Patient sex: M
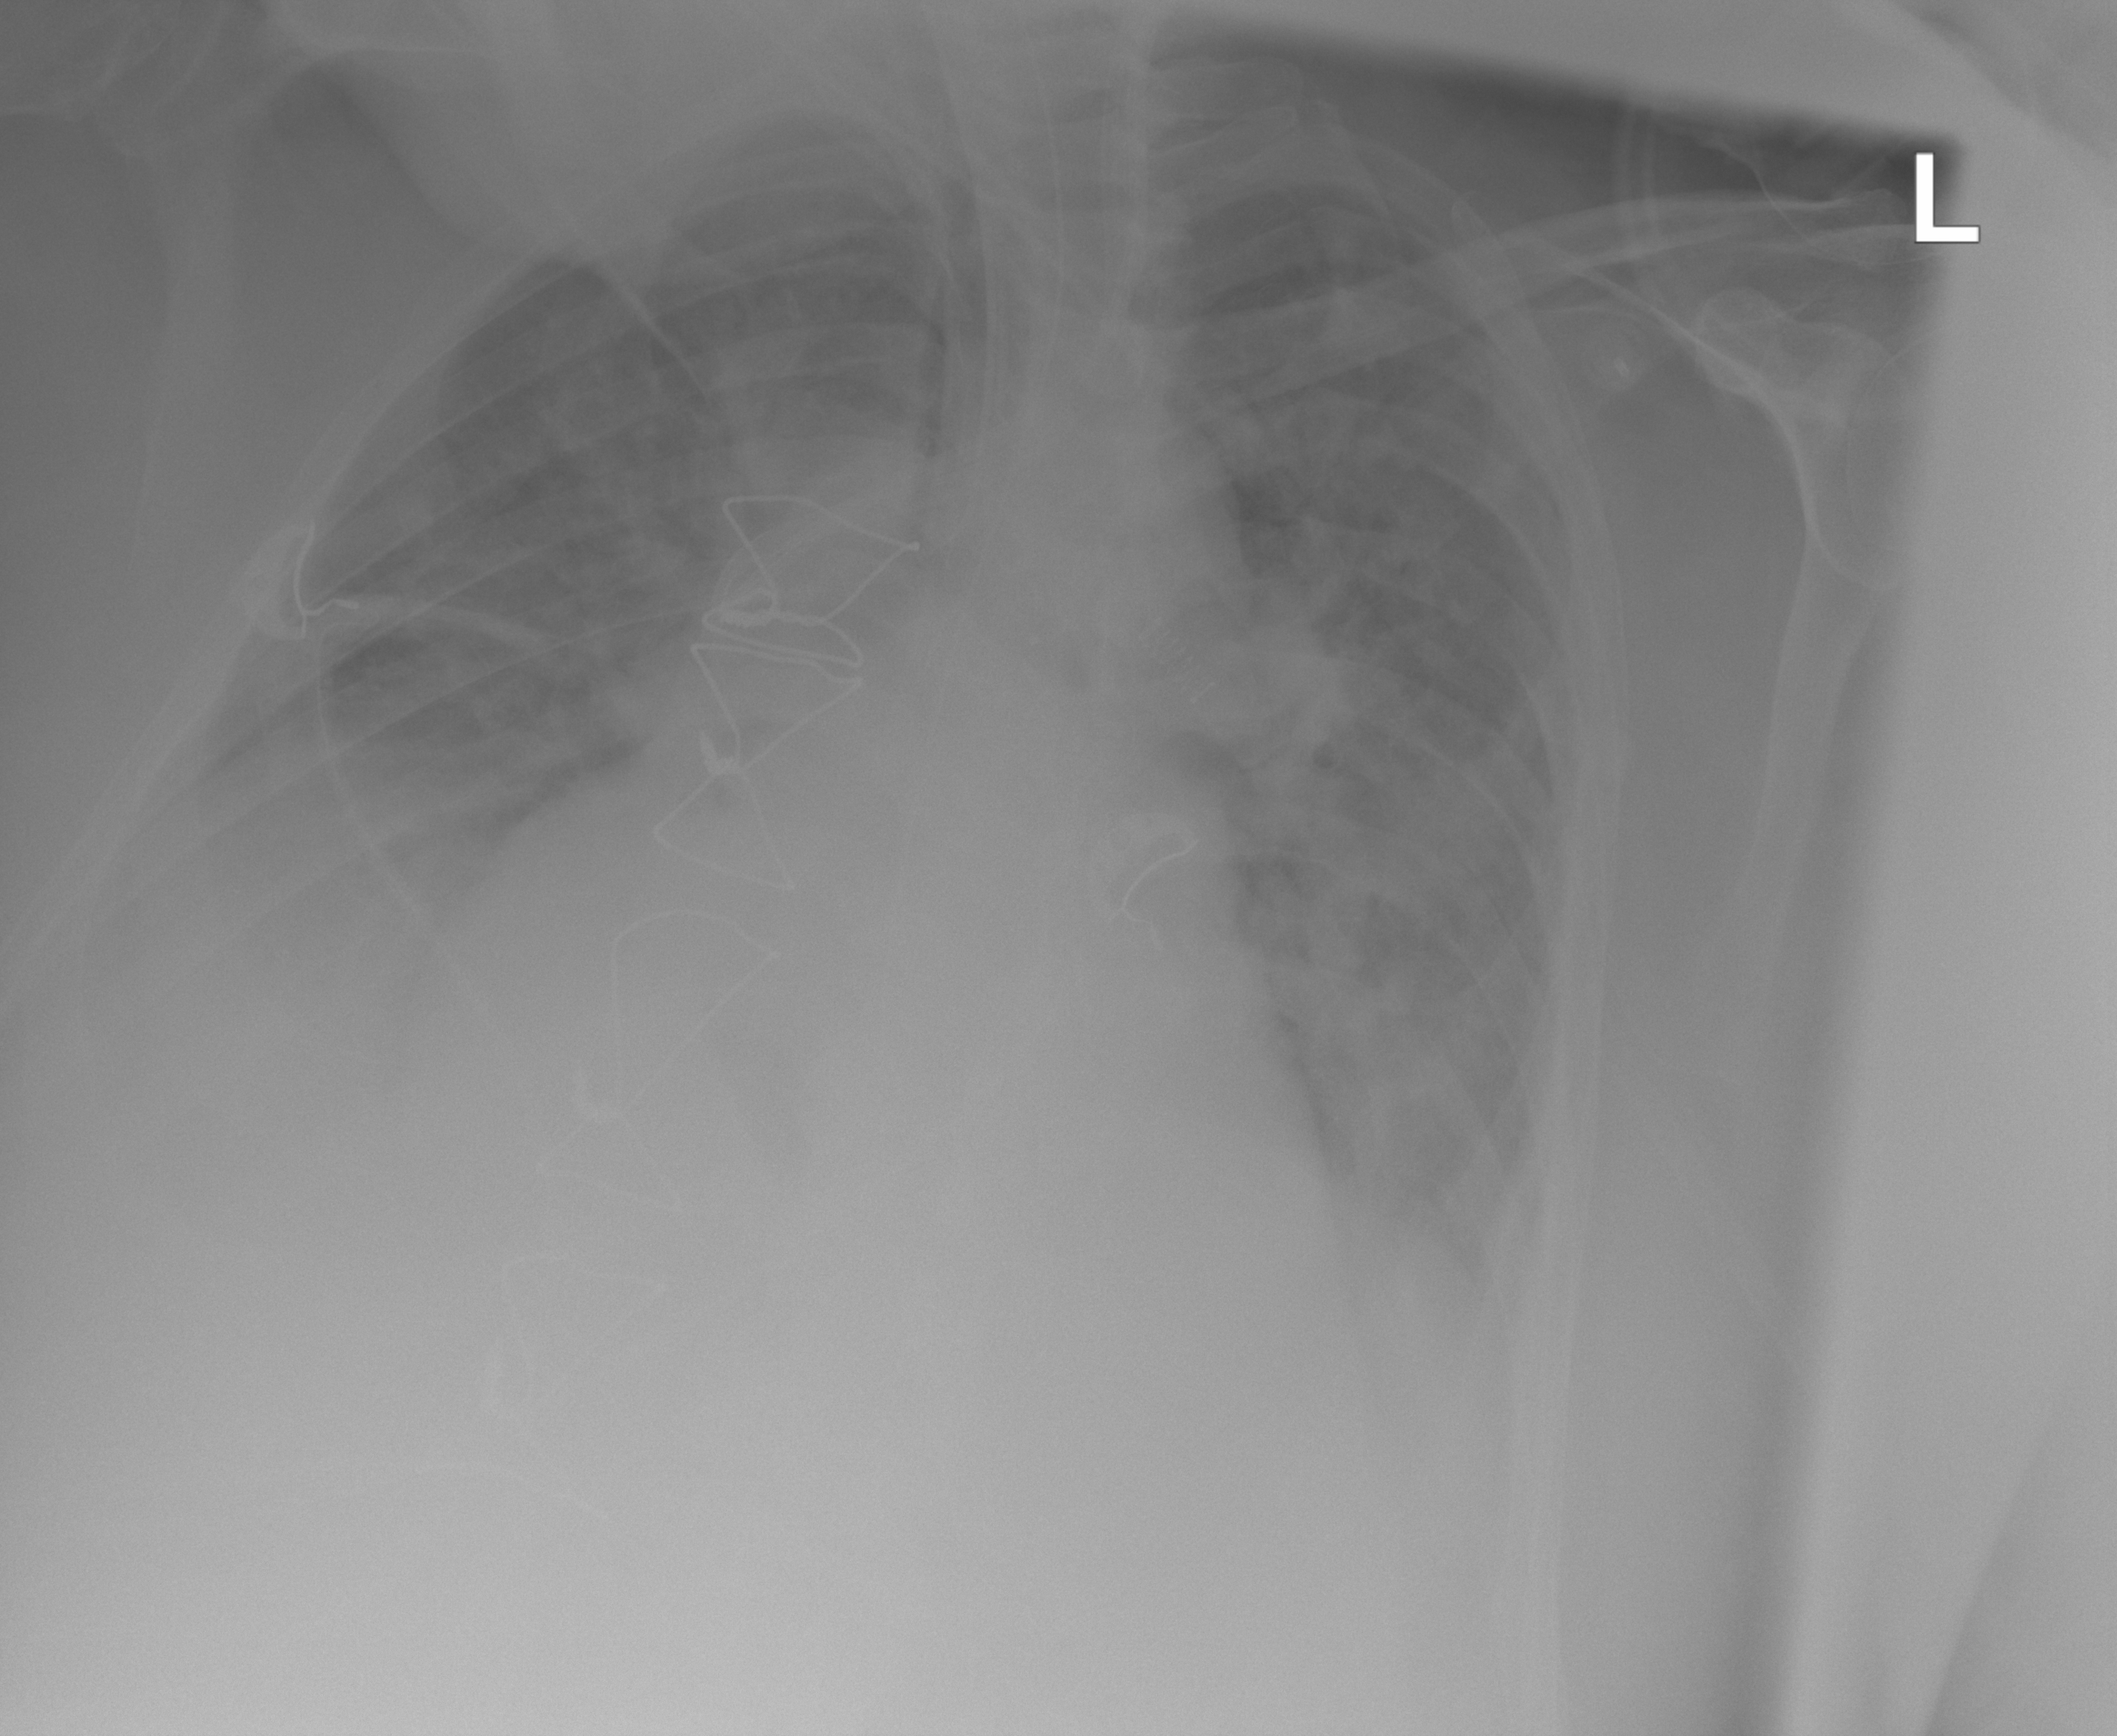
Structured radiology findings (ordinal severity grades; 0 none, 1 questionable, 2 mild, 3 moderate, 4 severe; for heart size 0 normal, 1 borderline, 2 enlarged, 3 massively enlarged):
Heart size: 2
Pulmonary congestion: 2
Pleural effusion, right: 2
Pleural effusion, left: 0
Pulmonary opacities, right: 2
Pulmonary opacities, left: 2
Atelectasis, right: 2
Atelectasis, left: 2